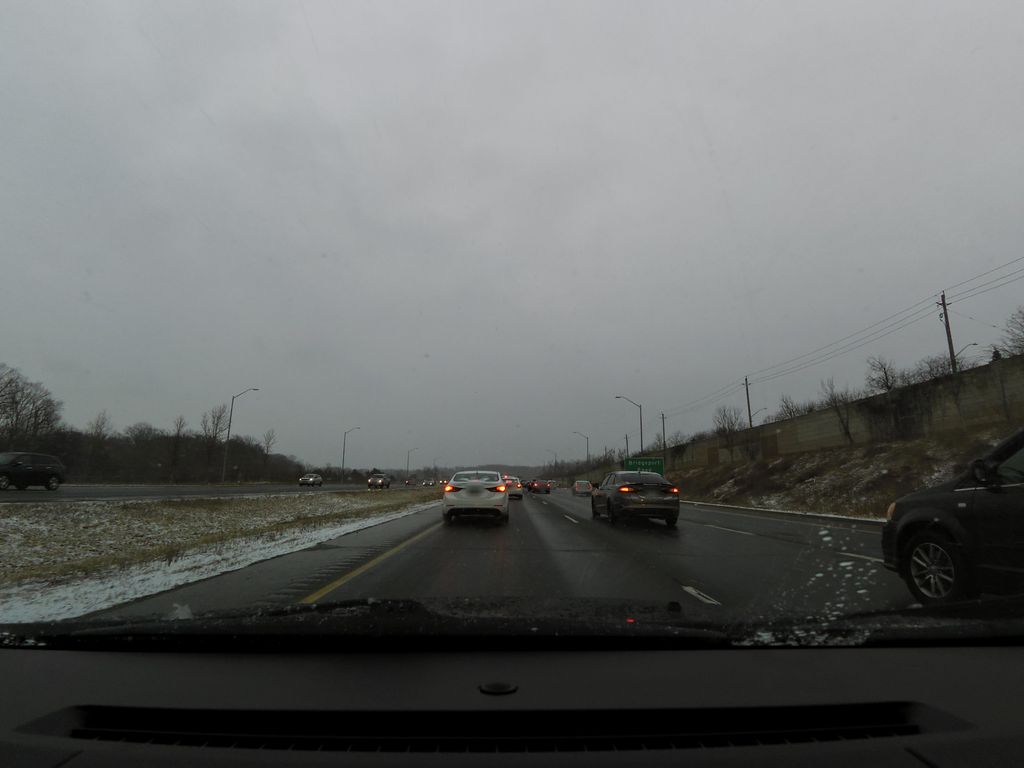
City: kitchener-waterloo